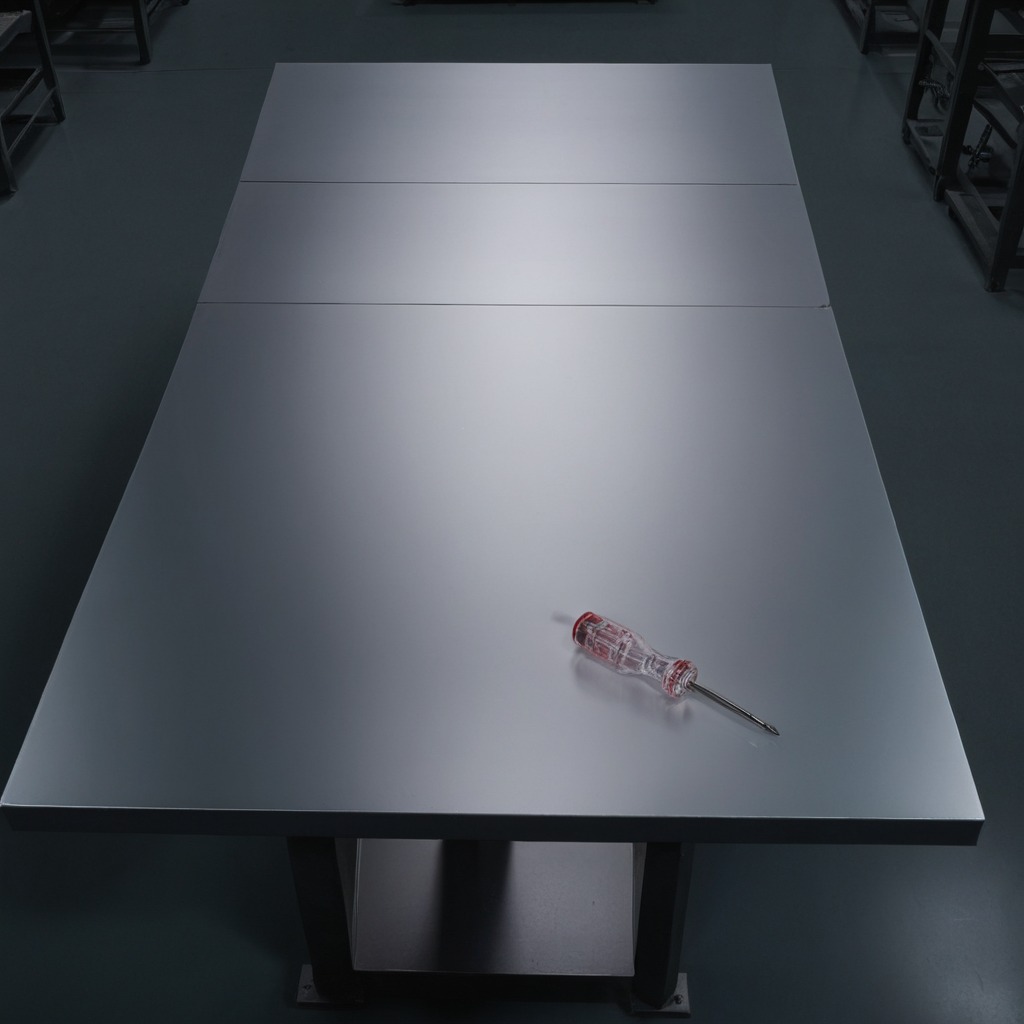
A screwdriver lies on the tabletop.